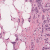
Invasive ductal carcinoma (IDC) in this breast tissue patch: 1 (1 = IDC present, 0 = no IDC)